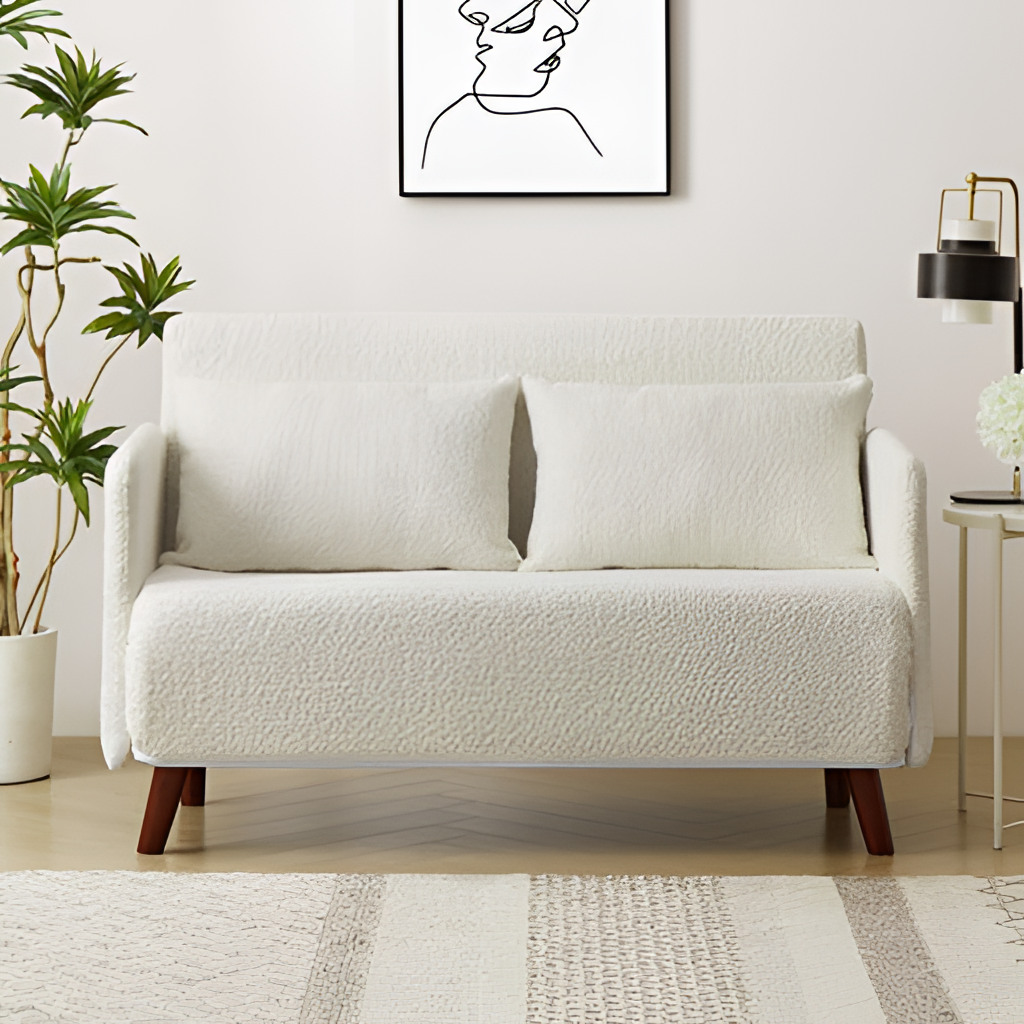
fabric sofa, living room, minimalist, wood flooring, with plank pattern, cream paint wallpaper, with solid pattern